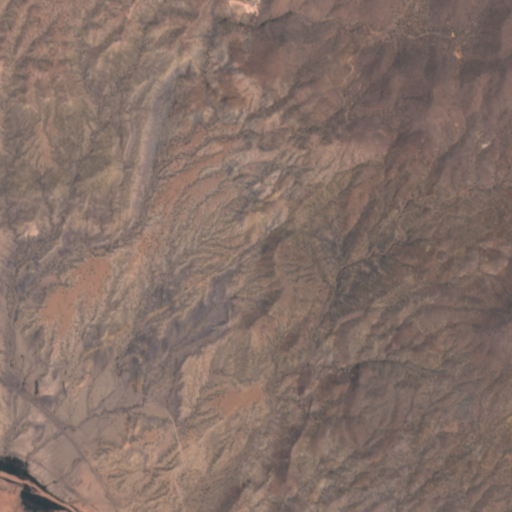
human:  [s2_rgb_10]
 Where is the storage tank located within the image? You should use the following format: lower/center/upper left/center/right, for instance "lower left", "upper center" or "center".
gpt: The storage tank is located in the lower left of the image.
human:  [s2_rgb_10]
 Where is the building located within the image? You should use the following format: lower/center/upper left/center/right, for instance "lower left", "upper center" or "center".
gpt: The building is located in the lower left of the image.
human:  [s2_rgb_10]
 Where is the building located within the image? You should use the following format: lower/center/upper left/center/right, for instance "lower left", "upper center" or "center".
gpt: The building is located in the upper right of the image.
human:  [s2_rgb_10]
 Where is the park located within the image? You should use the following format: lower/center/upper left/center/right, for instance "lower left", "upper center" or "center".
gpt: There is no park in the image.